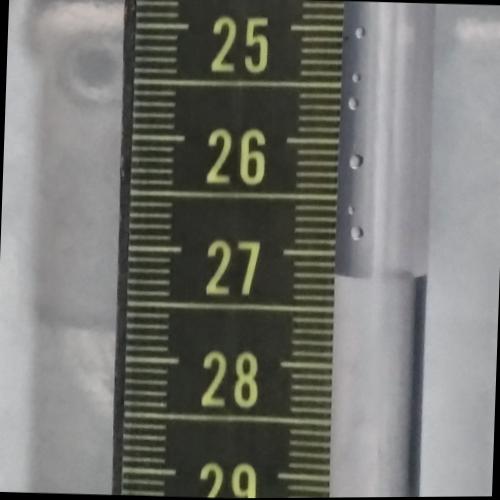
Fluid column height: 27.2 cm